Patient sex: F
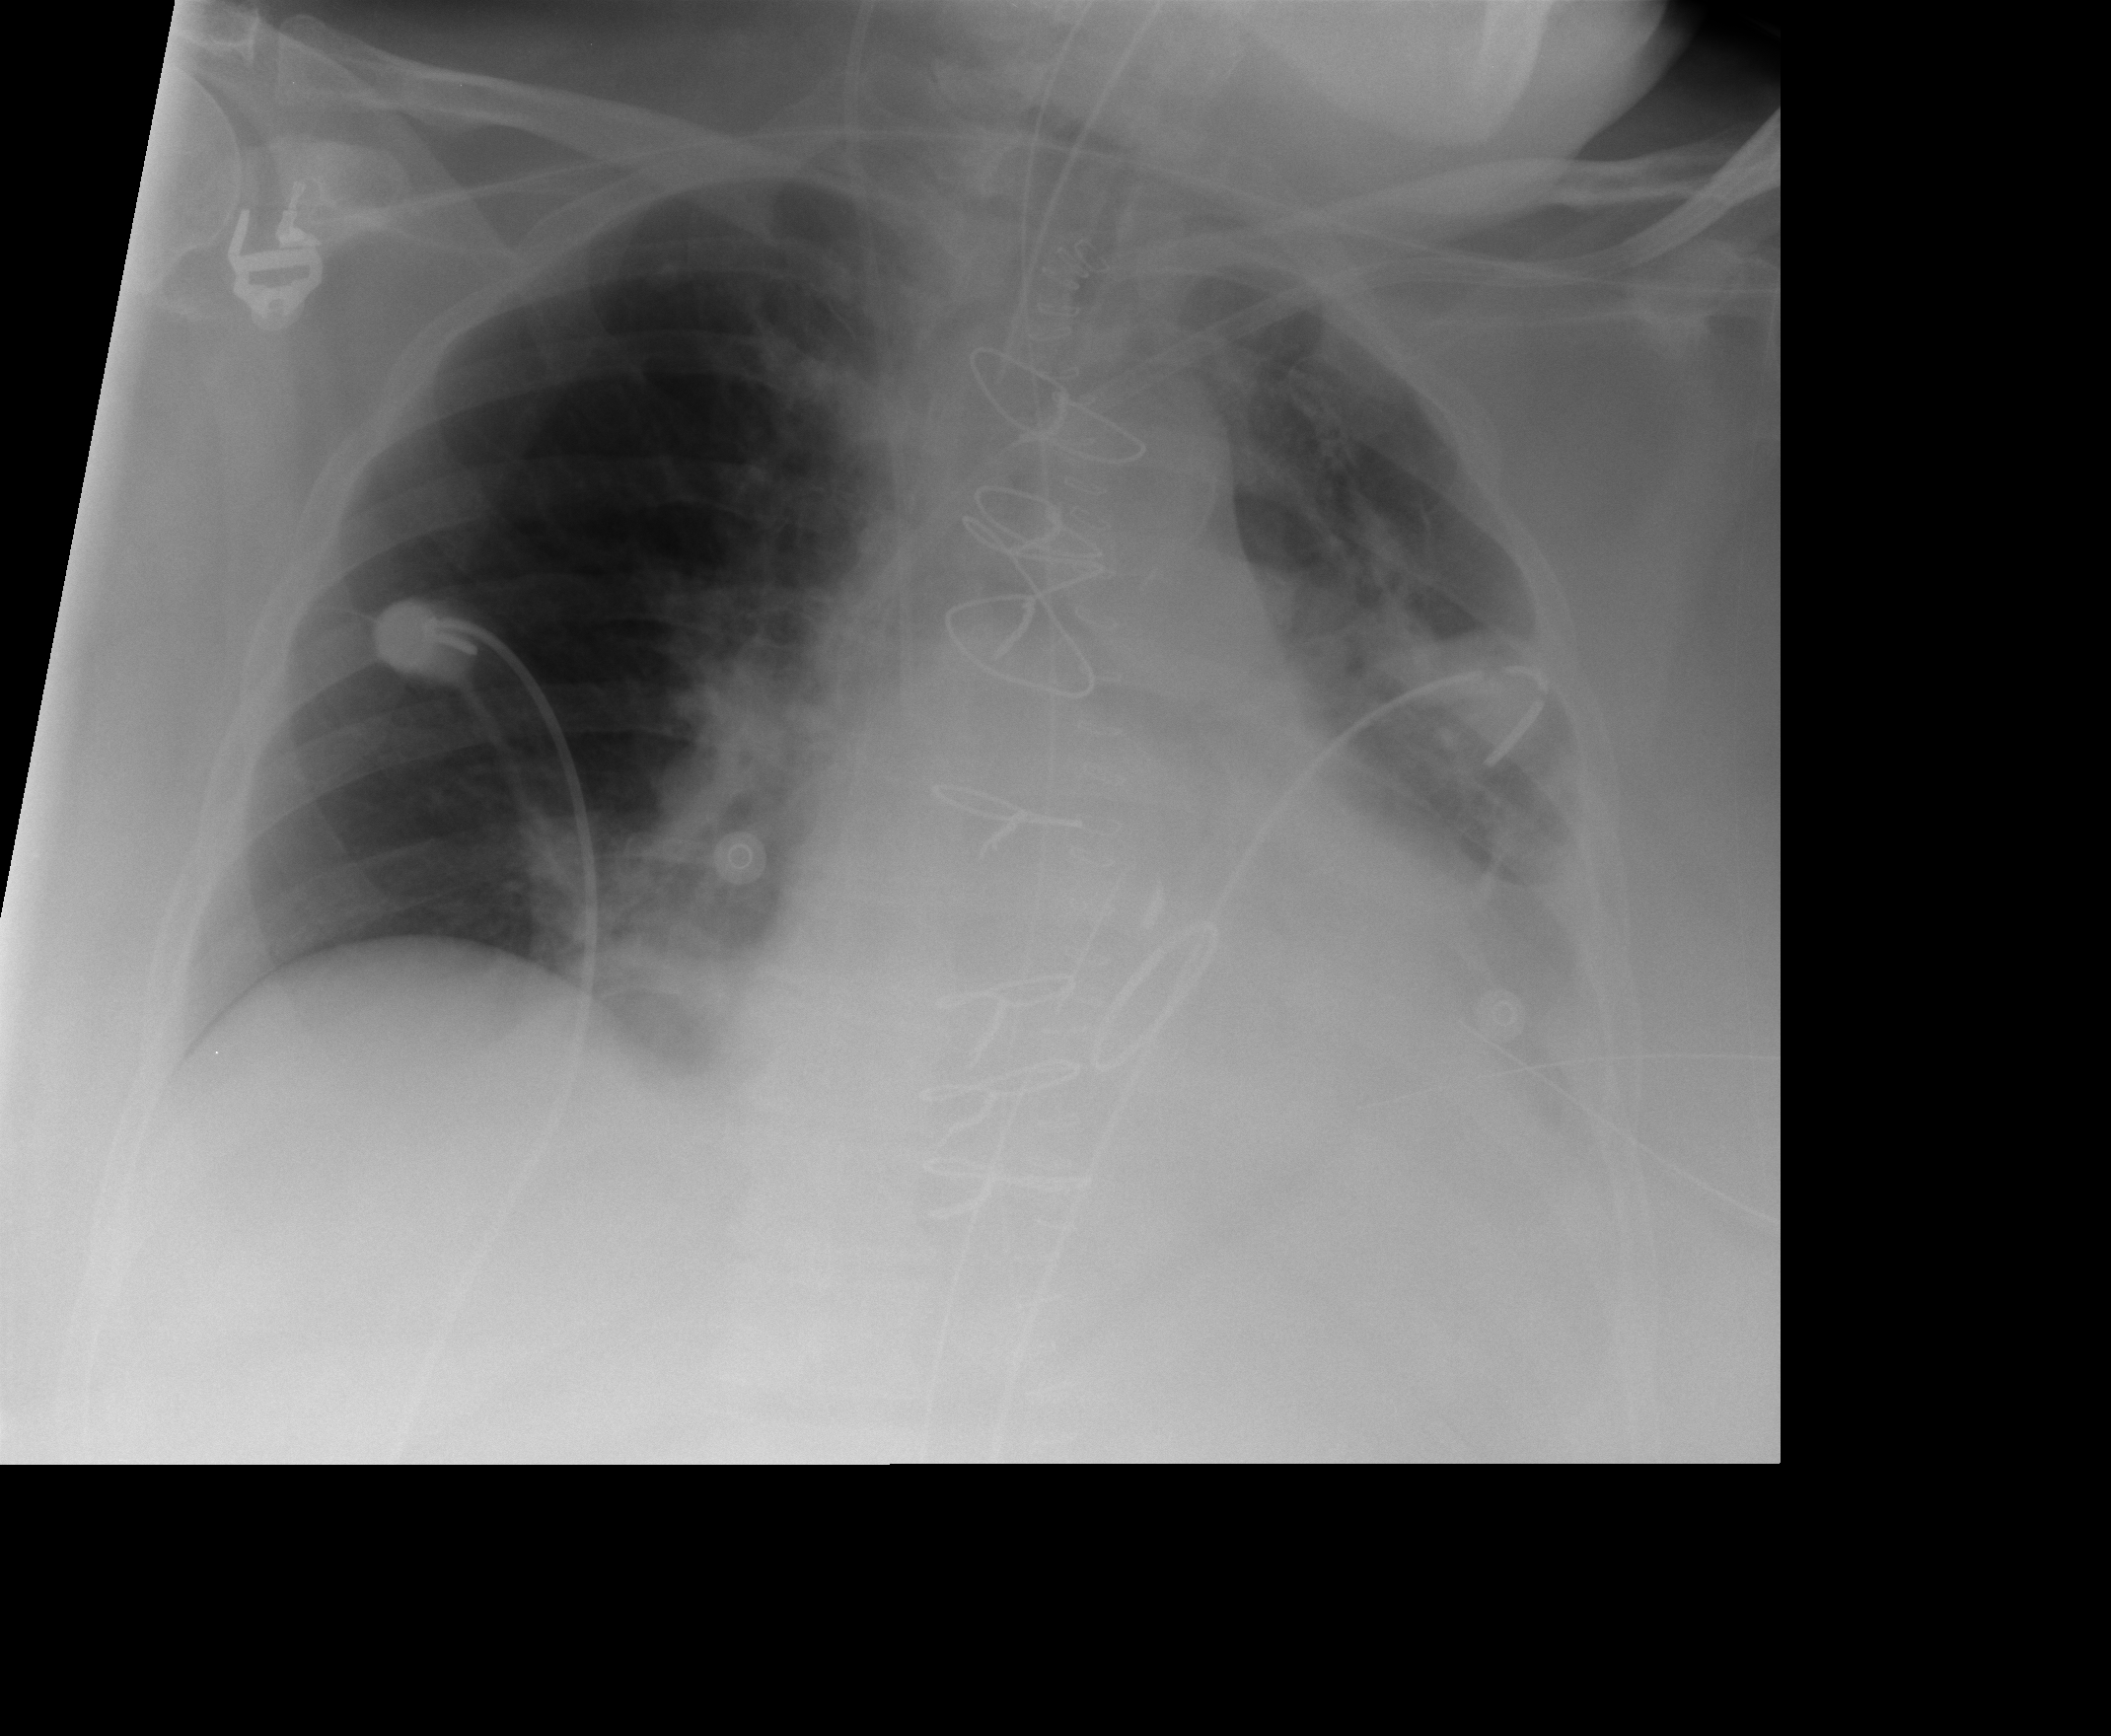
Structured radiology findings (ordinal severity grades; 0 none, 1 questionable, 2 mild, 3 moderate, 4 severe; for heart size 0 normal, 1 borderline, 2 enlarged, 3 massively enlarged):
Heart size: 2
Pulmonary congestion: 1
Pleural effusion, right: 0
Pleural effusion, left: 2
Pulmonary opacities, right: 0
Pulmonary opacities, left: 2
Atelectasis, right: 0
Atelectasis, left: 2